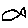
Label: fish